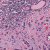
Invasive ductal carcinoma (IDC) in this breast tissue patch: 1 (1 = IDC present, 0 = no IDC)